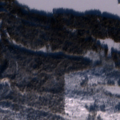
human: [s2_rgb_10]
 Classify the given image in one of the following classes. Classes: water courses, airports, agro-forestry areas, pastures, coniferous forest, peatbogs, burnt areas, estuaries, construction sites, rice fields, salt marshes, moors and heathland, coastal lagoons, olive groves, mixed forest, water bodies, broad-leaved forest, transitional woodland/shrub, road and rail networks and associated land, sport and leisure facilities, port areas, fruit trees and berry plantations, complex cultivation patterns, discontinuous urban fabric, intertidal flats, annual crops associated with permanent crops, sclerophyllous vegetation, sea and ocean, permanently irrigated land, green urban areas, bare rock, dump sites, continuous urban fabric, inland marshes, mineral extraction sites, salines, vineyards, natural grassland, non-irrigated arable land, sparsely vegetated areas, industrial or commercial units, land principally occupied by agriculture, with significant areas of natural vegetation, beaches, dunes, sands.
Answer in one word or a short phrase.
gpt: coniferous forest, mixed forest, transitional woodland/shrub, water bodies